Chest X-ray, AP view. Patient: 49 years old, sex M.
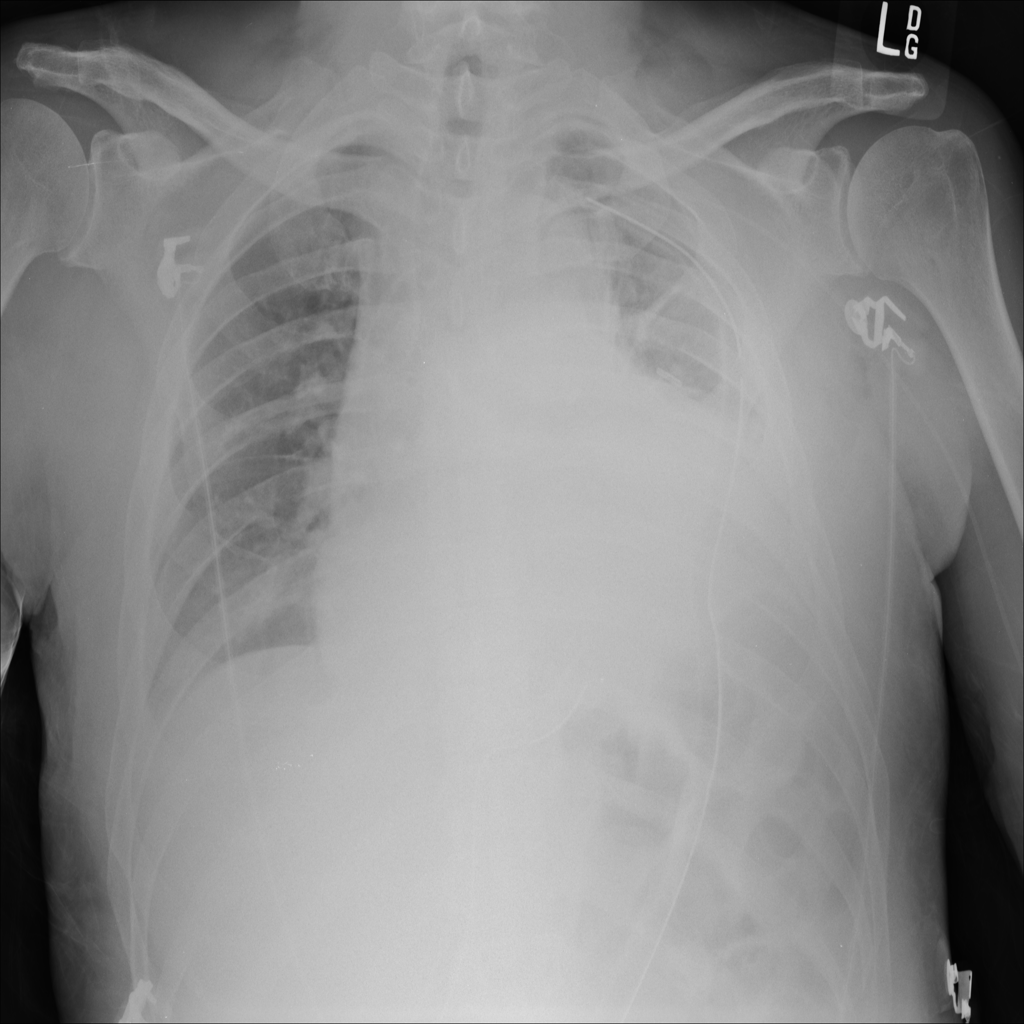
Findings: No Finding